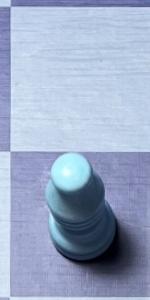
Label: Bishop_White